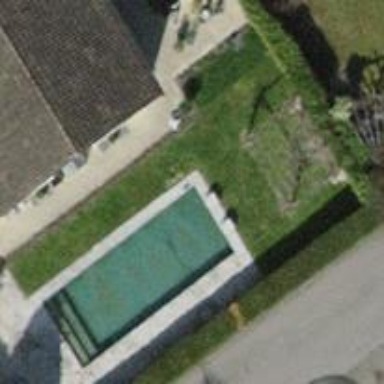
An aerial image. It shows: Swimming pool located in leisure land.